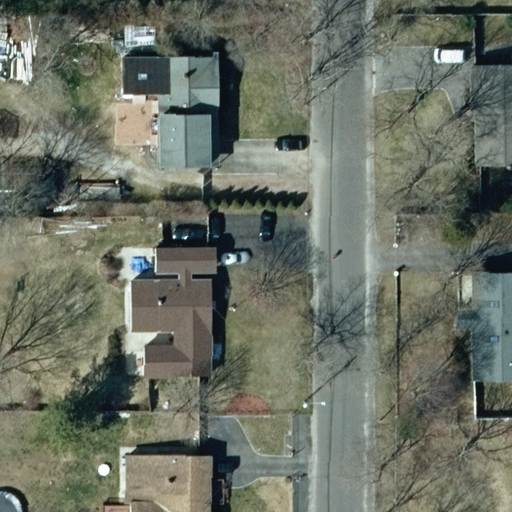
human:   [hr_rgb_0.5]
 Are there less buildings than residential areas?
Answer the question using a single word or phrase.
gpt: no

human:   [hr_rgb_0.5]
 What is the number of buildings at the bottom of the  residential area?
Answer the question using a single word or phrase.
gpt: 0

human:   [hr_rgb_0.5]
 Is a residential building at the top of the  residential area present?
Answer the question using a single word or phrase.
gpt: yes

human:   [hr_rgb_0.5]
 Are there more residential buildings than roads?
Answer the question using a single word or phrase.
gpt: yes

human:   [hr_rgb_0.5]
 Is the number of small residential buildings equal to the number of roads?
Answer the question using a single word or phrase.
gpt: no

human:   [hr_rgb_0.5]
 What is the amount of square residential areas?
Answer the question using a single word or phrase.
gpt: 0

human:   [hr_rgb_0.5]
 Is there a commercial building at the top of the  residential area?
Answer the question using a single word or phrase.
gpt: no

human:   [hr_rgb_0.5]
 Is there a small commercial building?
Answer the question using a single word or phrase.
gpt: no

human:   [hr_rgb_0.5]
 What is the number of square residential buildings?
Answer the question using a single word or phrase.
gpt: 0

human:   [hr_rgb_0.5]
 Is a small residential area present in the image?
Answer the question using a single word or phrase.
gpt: no

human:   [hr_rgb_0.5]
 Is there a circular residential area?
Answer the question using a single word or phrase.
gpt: no

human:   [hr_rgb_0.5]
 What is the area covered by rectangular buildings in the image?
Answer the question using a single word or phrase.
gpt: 142m2

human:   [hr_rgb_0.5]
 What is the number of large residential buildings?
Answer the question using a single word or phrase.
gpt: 0

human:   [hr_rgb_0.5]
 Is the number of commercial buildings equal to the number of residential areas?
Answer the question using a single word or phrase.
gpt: no

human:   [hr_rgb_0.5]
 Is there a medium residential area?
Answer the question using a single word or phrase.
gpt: no

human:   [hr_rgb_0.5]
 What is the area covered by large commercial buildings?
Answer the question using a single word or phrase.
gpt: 0m2

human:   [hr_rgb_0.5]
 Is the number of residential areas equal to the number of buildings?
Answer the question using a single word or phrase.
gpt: no

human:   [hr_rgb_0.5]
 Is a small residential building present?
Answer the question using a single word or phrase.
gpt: no

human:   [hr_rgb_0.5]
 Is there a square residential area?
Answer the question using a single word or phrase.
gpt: no

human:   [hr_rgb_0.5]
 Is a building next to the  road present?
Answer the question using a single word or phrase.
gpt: yes

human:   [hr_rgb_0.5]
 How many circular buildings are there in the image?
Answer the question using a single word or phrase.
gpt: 0

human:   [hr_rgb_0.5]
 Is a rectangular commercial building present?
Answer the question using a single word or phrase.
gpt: no

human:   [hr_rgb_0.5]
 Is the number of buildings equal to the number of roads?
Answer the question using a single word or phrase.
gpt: no

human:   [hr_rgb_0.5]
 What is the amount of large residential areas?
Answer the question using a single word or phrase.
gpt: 1

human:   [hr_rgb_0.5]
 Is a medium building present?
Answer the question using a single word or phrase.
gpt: yes

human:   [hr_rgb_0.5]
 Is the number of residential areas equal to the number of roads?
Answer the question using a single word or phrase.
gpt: yes

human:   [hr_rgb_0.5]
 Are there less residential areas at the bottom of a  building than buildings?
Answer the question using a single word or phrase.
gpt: yes

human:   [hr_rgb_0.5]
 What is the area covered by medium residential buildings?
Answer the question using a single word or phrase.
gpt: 1333m2

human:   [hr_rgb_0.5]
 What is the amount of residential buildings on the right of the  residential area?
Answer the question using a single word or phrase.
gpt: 0

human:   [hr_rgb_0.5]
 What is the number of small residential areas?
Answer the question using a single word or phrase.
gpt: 0

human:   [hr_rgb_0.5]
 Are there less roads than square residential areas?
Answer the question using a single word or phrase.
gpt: no

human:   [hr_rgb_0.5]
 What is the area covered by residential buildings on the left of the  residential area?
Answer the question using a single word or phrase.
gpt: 1333m2

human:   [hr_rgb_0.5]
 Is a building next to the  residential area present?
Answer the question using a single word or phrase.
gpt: yes

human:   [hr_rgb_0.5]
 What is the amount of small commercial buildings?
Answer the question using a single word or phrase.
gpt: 0

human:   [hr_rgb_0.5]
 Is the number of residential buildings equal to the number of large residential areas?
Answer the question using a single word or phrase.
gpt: no

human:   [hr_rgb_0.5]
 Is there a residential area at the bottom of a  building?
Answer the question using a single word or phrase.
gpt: yes